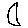
Label: moon